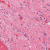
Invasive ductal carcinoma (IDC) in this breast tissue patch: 0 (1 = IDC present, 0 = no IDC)